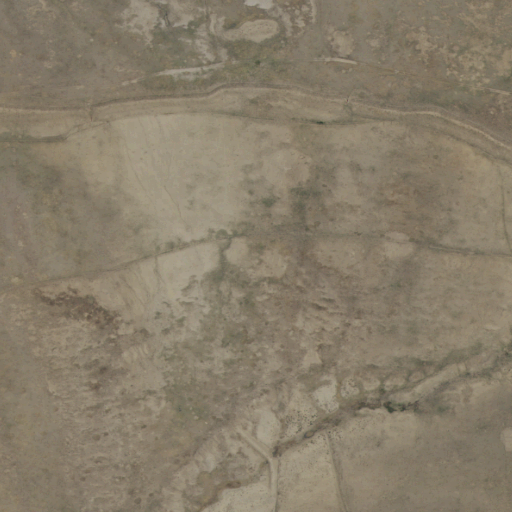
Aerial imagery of plain(s) in New Mexico named Butler Flats containing grassland, shrub, and open development